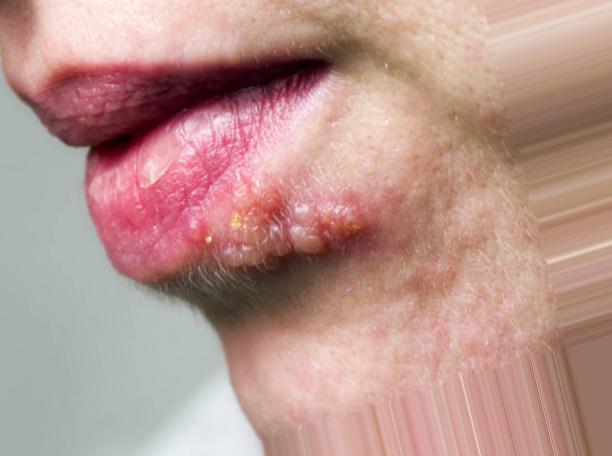
Condition: Mouth Ulcer